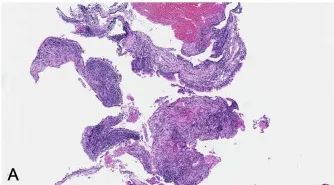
Microscopic examination revealed:. Low magnification.
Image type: pathology (h&e)